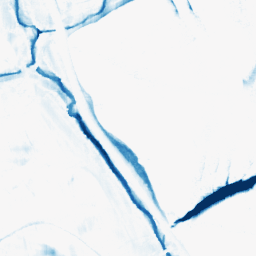
Category: morphological
Decomposition family: morphological_rect
Decomposition parameters: operation: closing
width: 10
height: 20
Upsampling method: sinc_hamming
Upsampling parameters: scale: 4
kernel_size: 8
Upsampling scale: 4